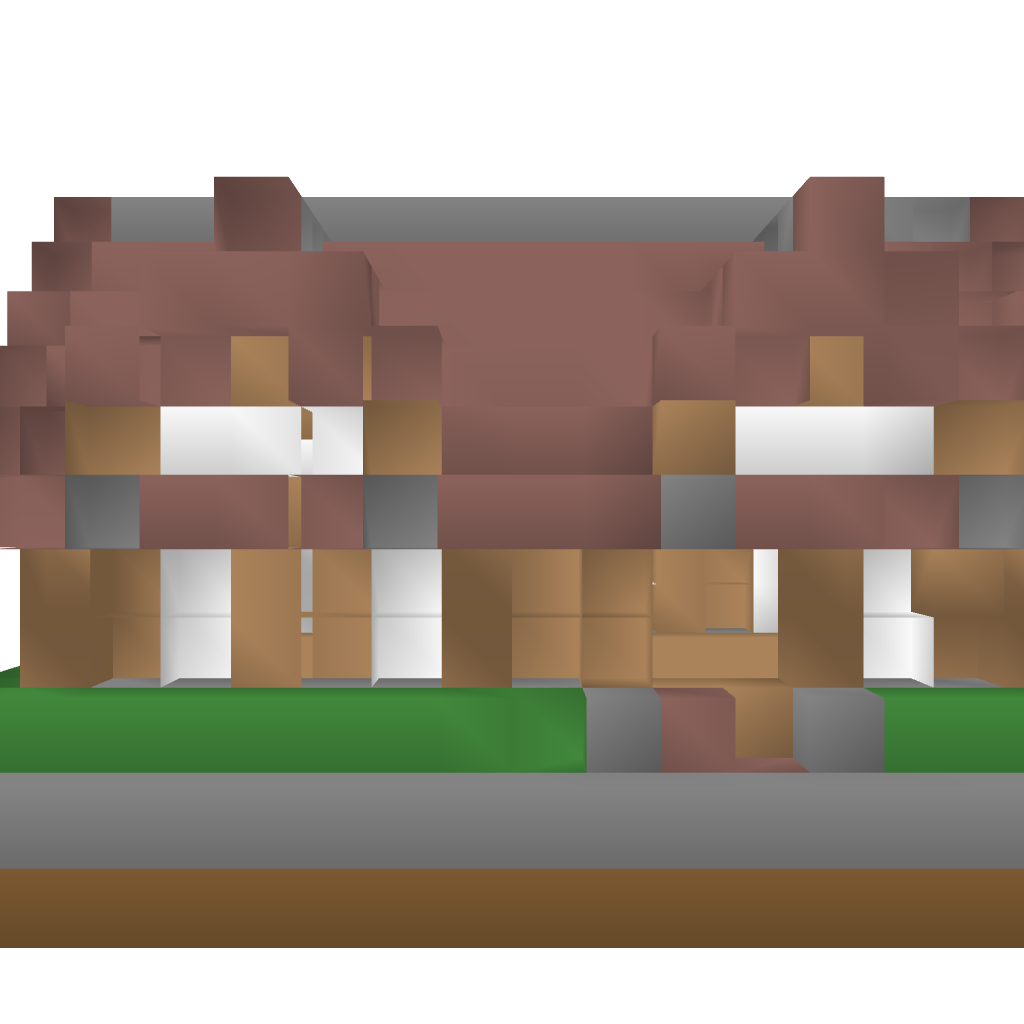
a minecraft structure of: Basic survival house 3 bad low quality